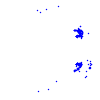
Particle: electron